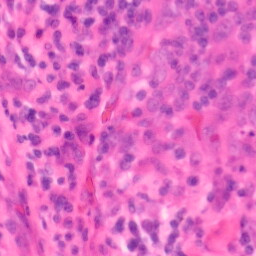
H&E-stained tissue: Colon